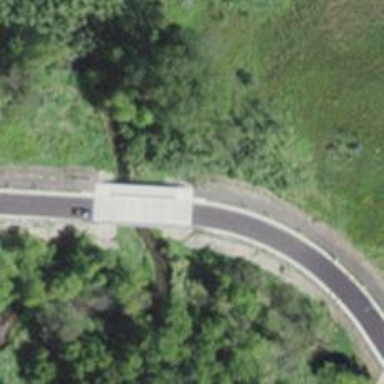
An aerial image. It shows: Footway road with cycleway bridge.